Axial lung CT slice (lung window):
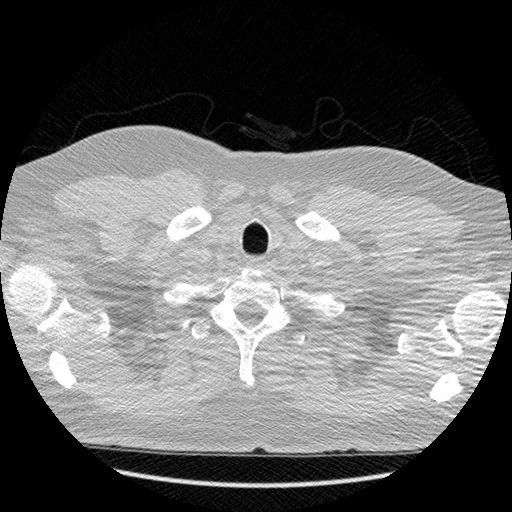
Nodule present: no